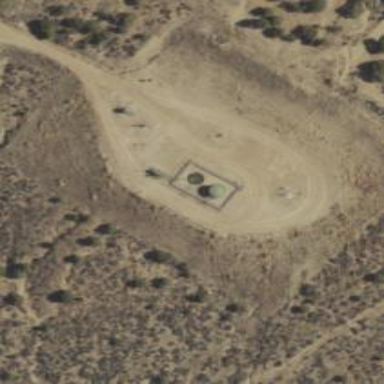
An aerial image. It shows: Storage tank with man-made structure.